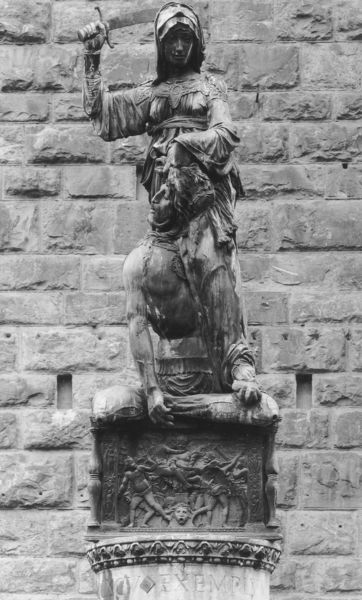
Titel: Judith und Holofernes
Künstler: Donatello
Institution: Florenz, Palazzo Vecchio
Schlagwörter: kopf, mann, menschen, frau, kleid, säule, park, schloss, tier, haube, arm, bibel, enthauptung, falten, geköpft, haupt, holofernes, judith, köpfen, mord, sockel, stein, steine, tod, tot, figur, garten, skulptur, statue, relief, kette, mauer, kopftuch, bildhauerei, plastik, knie, außen, draußen, schwert, helm, rüstung, sieg, photo, niederlage, löwe, maria, mörderin, kriegerin, fessel, statur, enthaupten, fto, ensäbel, halsfessel